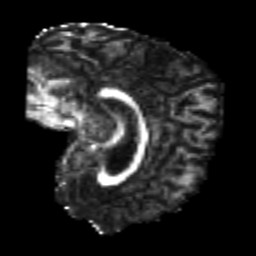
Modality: FA
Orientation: sagittal
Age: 24
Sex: male
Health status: healthy
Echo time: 0.074 s